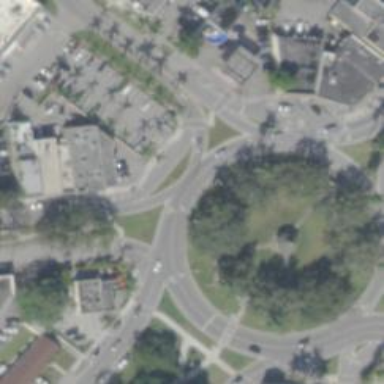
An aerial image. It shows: Secondary road with asphalt surface leading to roundabout.